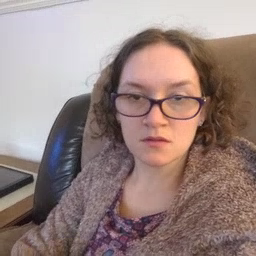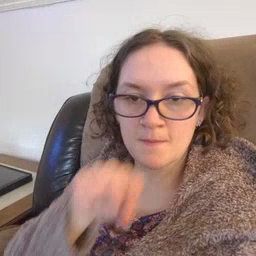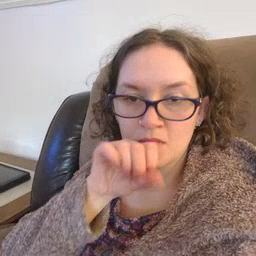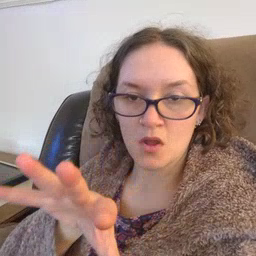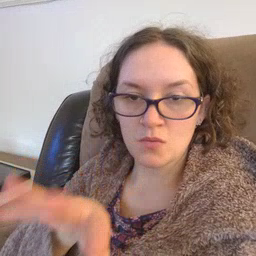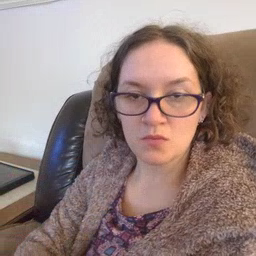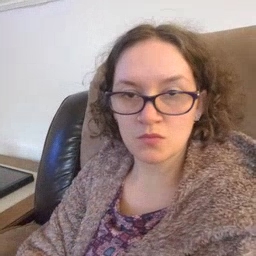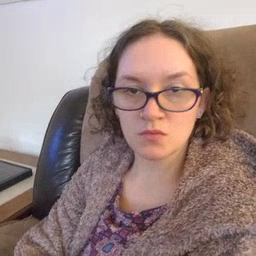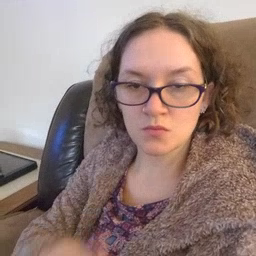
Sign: blow